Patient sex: M
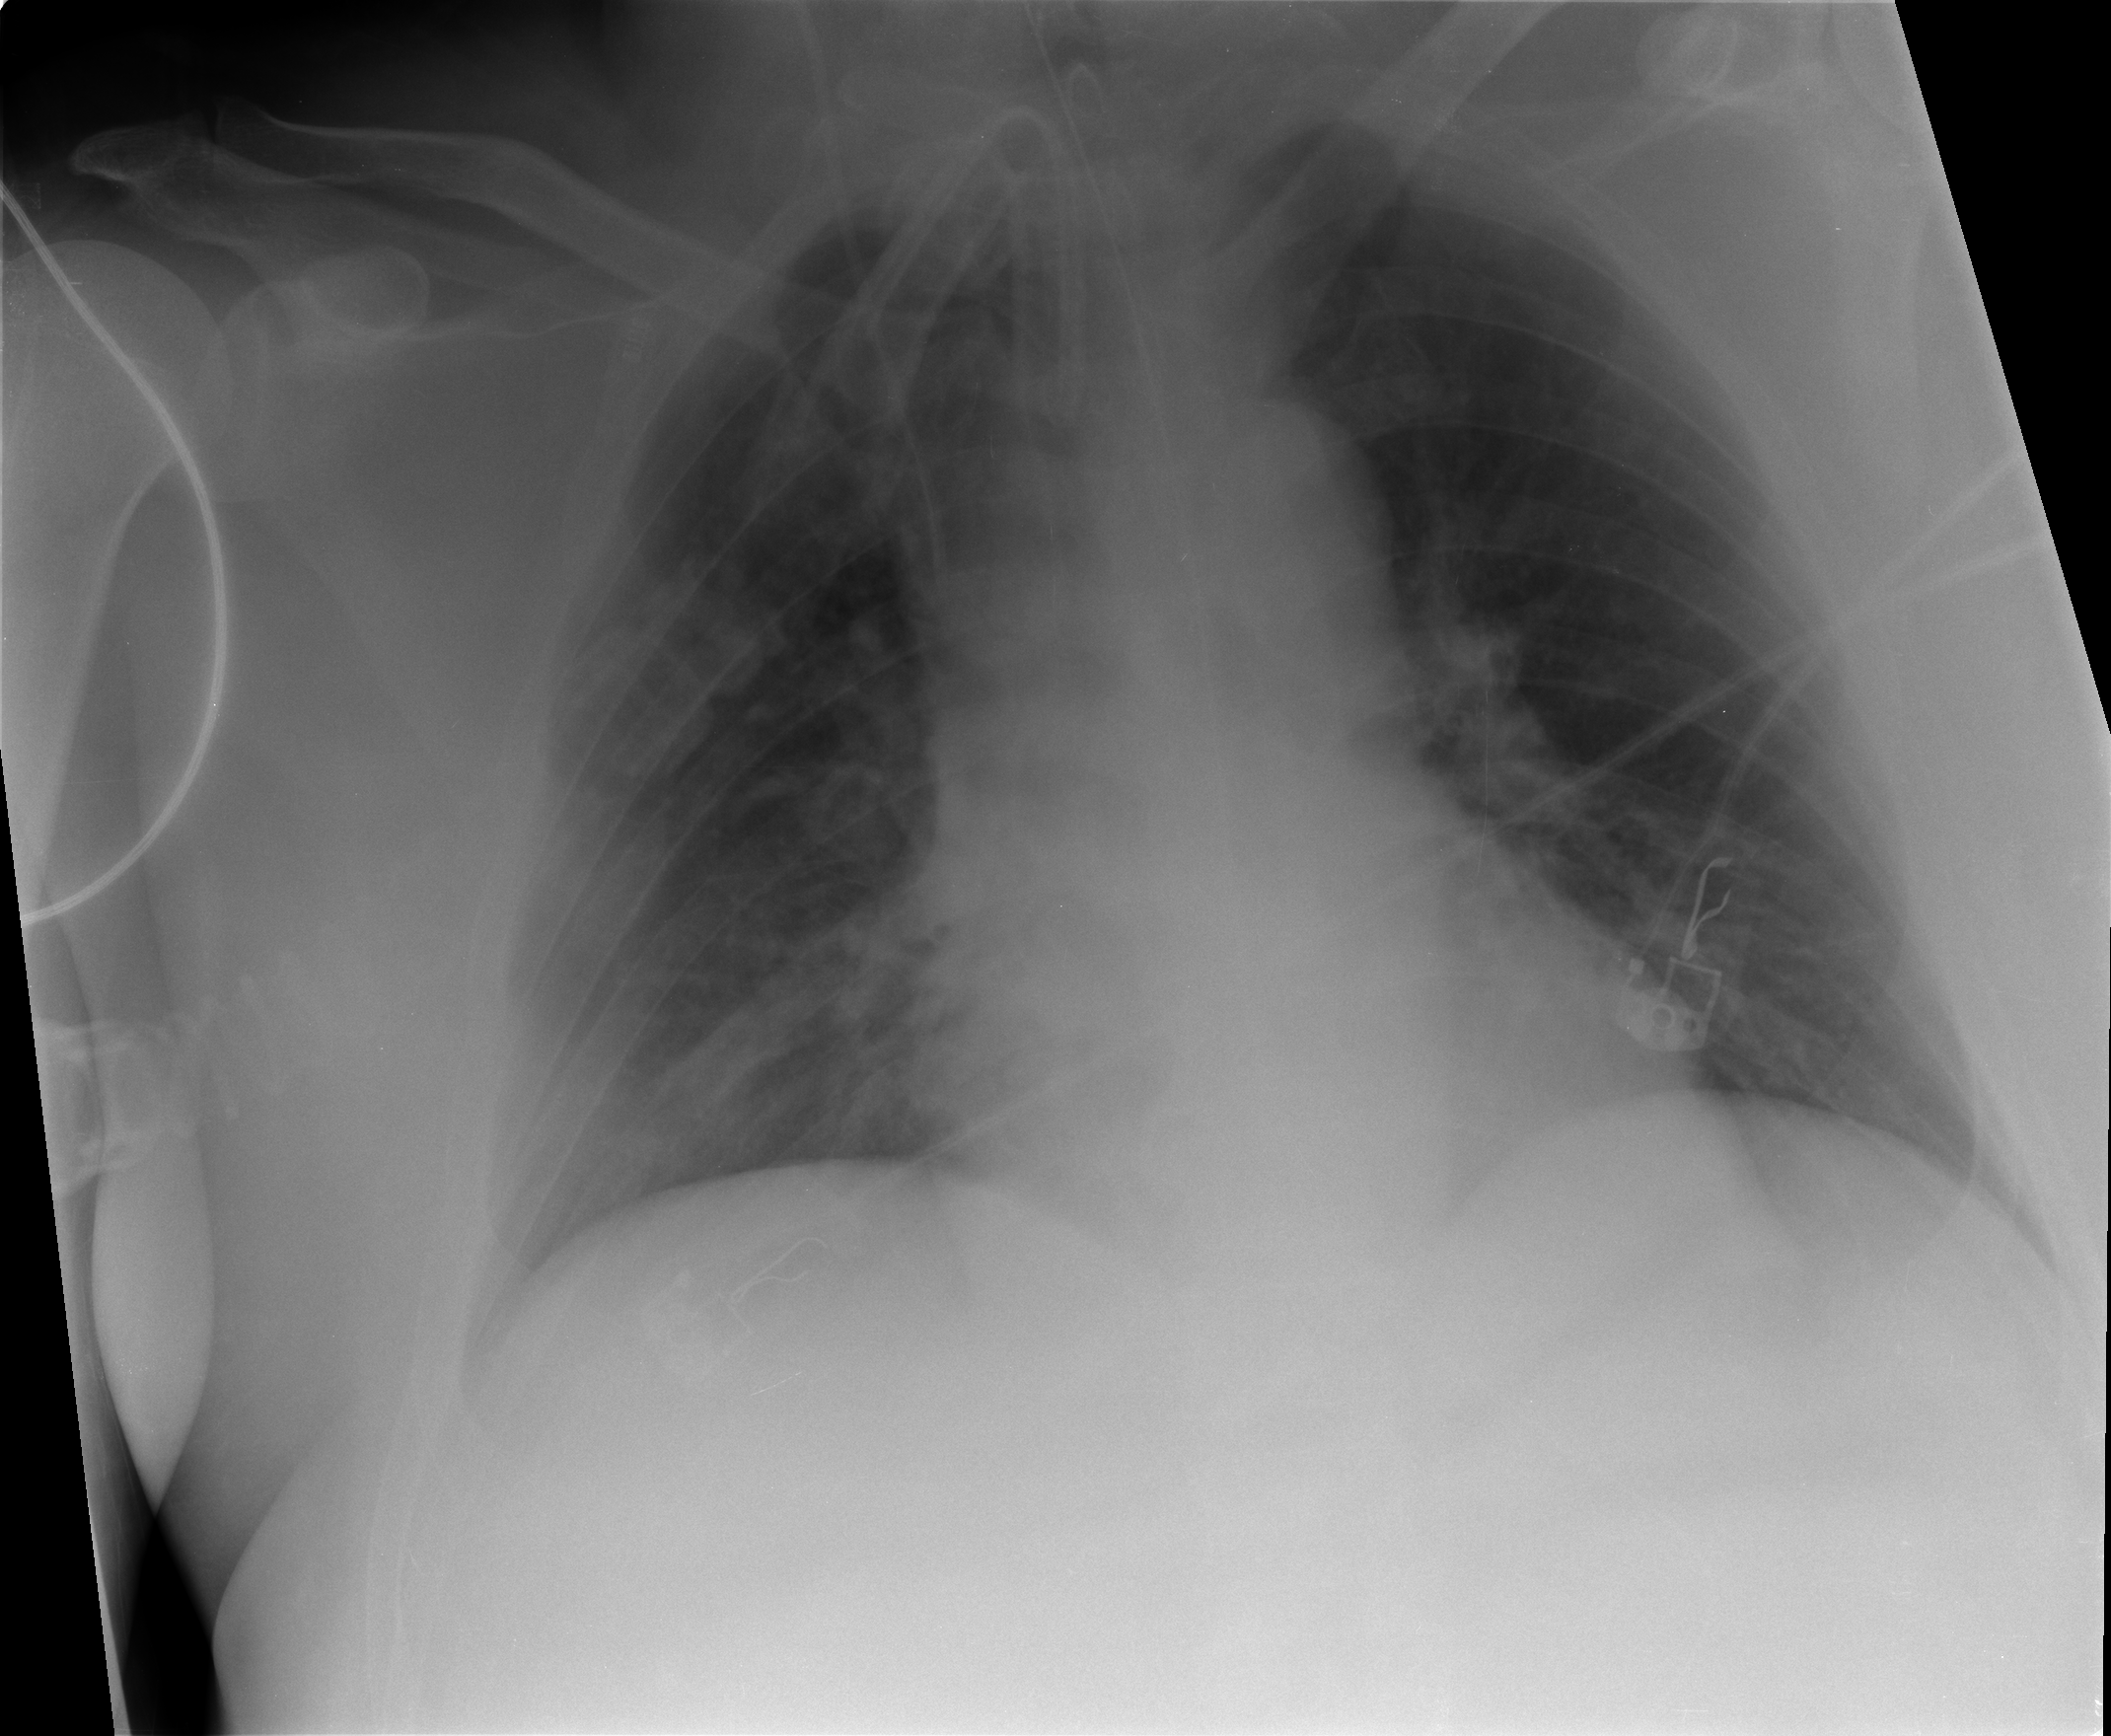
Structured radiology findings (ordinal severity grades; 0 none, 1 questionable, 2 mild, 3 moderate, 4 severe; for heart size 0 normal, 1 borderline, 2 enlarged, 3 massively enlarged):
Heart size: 0
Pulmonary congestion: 2
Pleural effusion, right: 0
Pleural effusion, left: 0
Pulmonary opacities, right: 0
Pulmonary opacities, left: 0
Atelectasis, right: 2
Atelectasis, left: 1